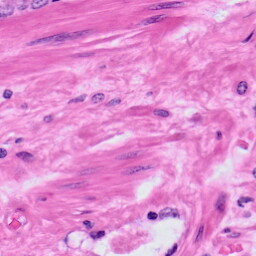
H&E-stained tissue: Prostate